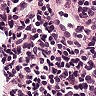
Metastatic tissue present: no